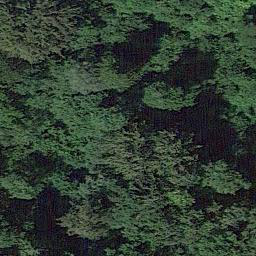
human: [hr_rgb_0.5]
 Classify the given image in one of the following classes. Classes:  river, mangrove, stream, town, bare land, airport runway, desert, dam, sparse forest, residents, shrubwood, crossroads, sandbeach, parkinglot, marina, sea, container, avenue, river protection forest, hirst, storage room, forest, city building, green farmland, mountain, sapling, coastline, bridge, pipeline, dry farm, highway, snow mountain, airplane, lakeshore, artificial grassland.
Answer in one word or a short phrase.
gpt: forest